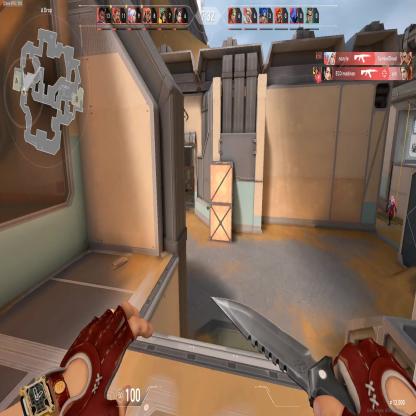
Label: enemy